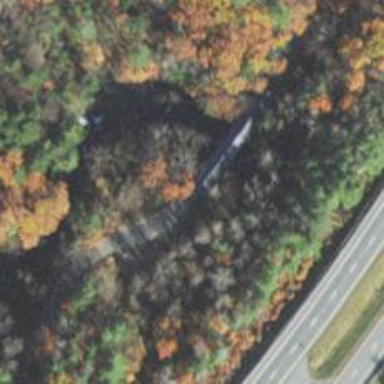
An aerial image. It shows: Covered bridge on residential road.